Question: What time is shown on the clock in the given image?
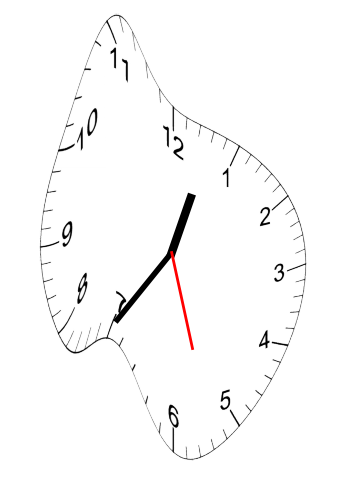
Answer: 12:35:27